Field crop: maize
Growth stage: 1
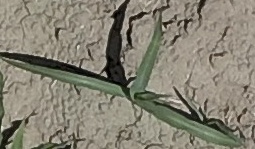
Species: sorghum